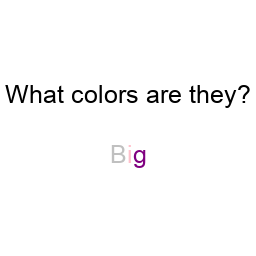
Color: silver, pink, purple
Background color: white
Question text color: black